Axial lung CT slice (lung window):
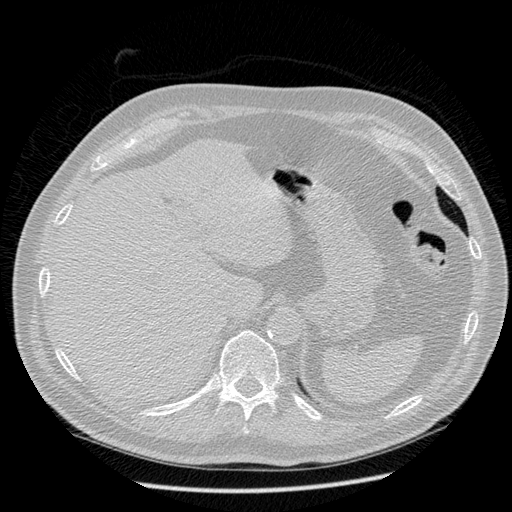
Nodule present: no